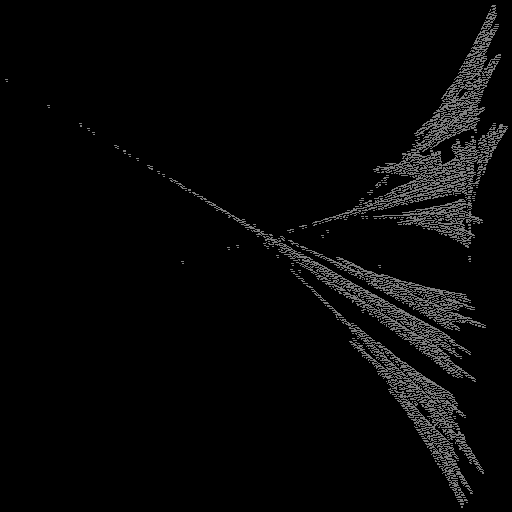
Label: ginkgo